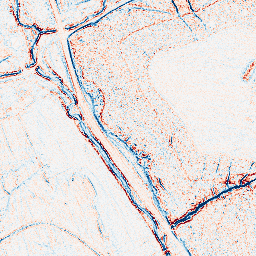
Category: edge_preserving
Decomposition family: bilateral
Decomposition parameters: d: 5
sigma_color: 75
sigma_space: 150
Upsampling method: lanczos
Upsampling parameters: scale: 2
Upsampling scale: 2